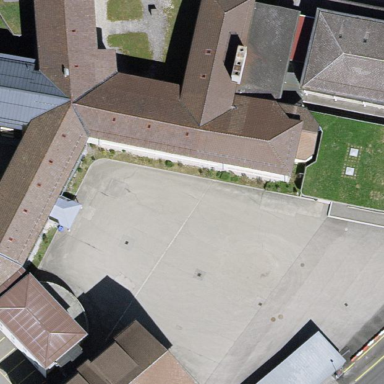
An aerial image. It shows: College building.